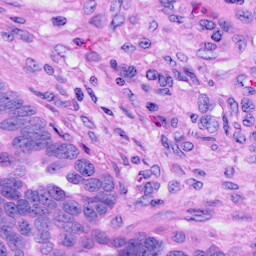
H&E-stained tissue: Ovarian